Question: in this code:
'''
#include <QApplication>
#include <QPushButton>
int main(int argc,char *argv[])
{
QApplication app(argc,argv);
QPushButton *button = new QPushButton("Button Text");
QObject::connect(button,SIGNAL(clicked()),&app,SLOT(quit()));
button->show();
return app.exec();
}
'''
intellisense is appearing when the cursor is in SIGNAL parenthesis to write event. But it doesn't appear in SLOT parenthesis to write method ?
is it related with character in front of ?

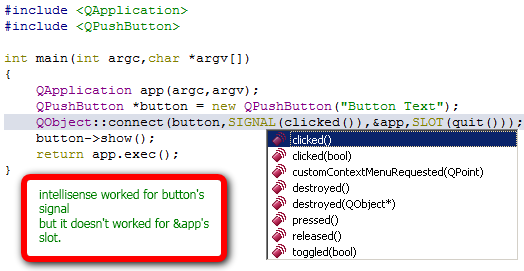
Answer: I felt so silly.
'''
QObject::connect(button,SIGNAL(clicked()),&app,SLOT(quit()));
'''
quit() or intellisense doesn't appear because any function could be written between parenthesis.